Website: home-depot
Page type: customer-info-address
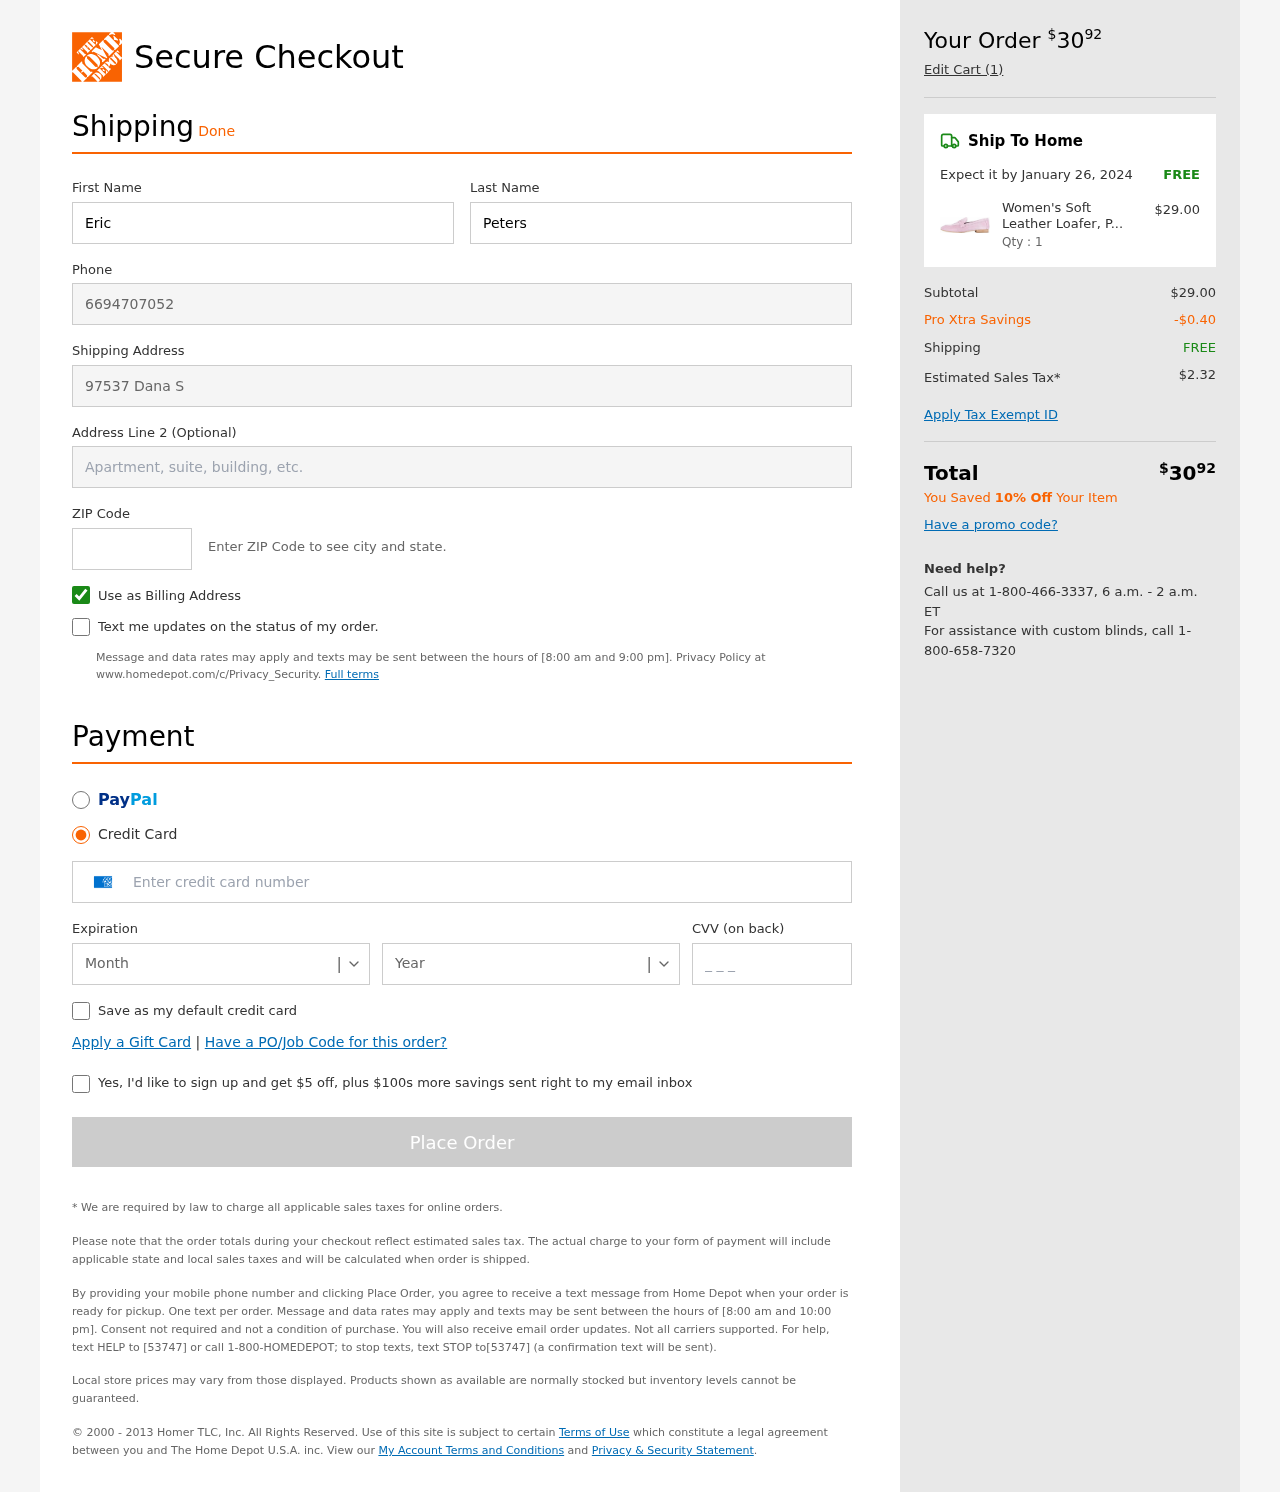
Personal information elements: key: PII_CARD_CVV
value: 2634
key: PII_CARD_EXPIRY_MONTH
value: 01
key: PII_CARD_EXPIRY_YEAR
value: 26
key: PII_CARD_NUMBER
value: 3798 2709 4278 800
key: PII_FIRSTNAME
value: Eric
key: PII_LASTNAME
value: Peters
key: PII_PHONE
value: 6694707052
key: PII_POSTCODE
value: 52414
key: PII_STREET
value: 97537 Dana Springs Suite 722
Product elements: key: PRODUCT1_NAME
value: Women's Soft Leather Loafer, Pink (Winsome Orchid), 8 UK
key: PRODUCT1_PRICE
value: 29
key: PRODUCT1_QUANTITY
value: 1
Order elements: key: ORDER_TOTAL
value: $3092
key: ORDER_NUM_ITEMS
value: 1
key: ORDER_DELIVERY_DATE
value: January 26, 2024
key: ORDER_SHIPPING_COST
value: FREE
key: ORDER_SUBTOTAL
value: $29.00
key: ORDER_DISCOUNT
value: -$0.40
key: ORDER_SHIPPING_COST2
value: FREE
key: ORDER_TAX
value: $2.32
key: ORDER_TOTAL2
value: $3092
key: ORDER_SAVINGS_MESSAGE
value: You Saved 10% Off Your Item